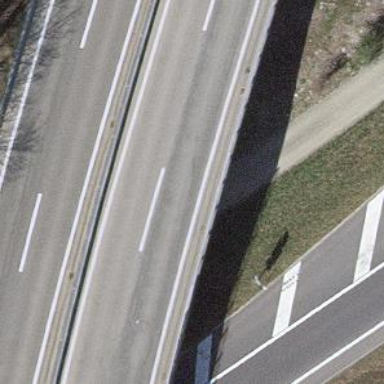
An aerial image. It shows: Motorway bridge.